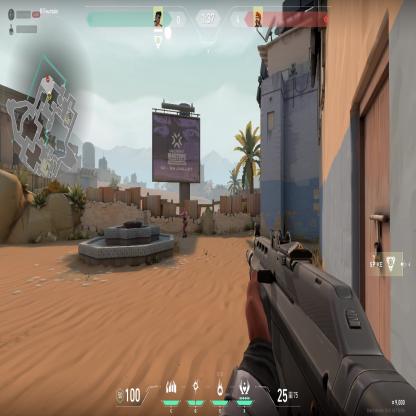
Label: enemy